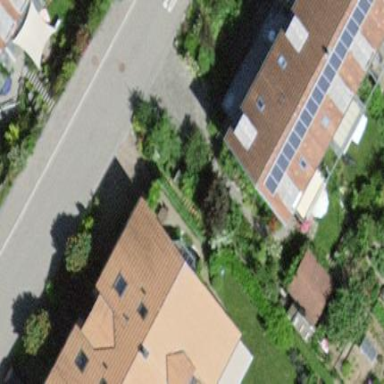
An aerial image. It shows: Simple and straightforward house.